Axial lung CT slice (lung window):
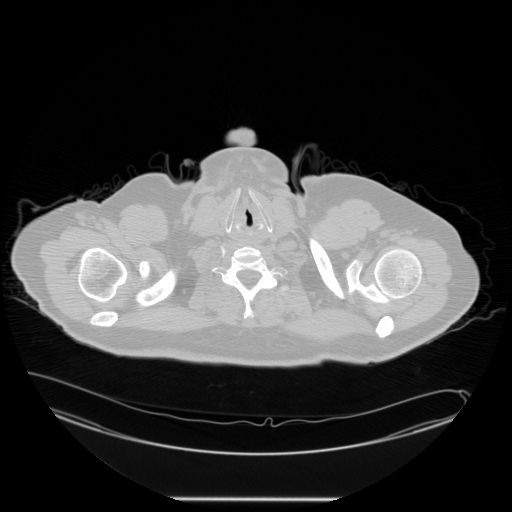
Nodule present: no